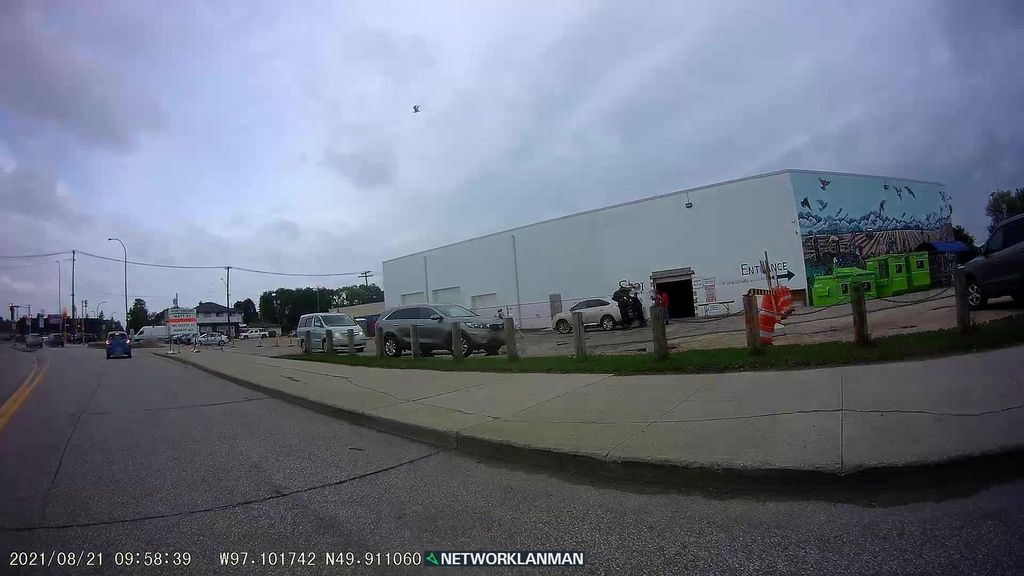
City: winnipeg